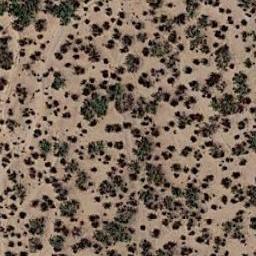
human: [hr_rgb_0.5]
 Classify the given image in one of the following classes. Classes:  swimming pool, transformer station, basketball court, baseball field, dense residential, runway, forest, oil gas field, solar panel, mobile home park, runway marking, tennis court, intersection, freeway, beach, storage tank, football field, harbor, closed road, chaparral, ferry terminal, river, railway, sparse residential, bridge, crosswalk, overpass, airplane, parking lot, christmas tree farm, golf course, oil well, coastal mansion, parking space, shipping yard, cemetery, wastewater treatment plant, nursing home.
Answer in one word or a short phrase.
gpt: chaparral